Question: In my application I've customized 'SeekBar' .But unable to change Both end style .
I want to create like this [for both end]
:
'''
<com.example.androidtesting.VerticalSeekBar
android:id="@+id/verticalSeekbar"
android:max="100"
android:layout_width="wrap_content"
android:layout_height="fill_parent"
android:progressDrawable="@drawable/progress"
android:layout_marginLeft="10dp"
android:progress="5"
android:thumb="@drawable/thumb"/>
'''
Here is progress.xml
'''
<?xml version="1.0" encoding="UTF-8"?>
<shape xmlns:android="http://schemas.android.com/apk/res/android"
android:shape="line">
<stroke android:width="12dp" android:color="#33CCFF" />
</shape>
'''
May I know what is the correct way to achieve my objective?
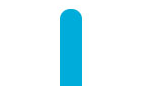
Answer: '''
<?xml version="1.0" encoding="utf-8"?>
<shape xmlns:android="http://schemas.android.com/apk/res/android"
android:shape="line" >
<corners
android:radius="100dp"/>
<solid
android:color="#3E9EDE"/>
<size
android:width="250dp"
android:height="25dp"/>
</shape>
'''